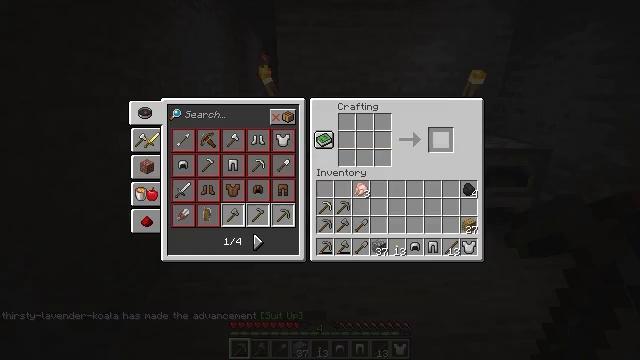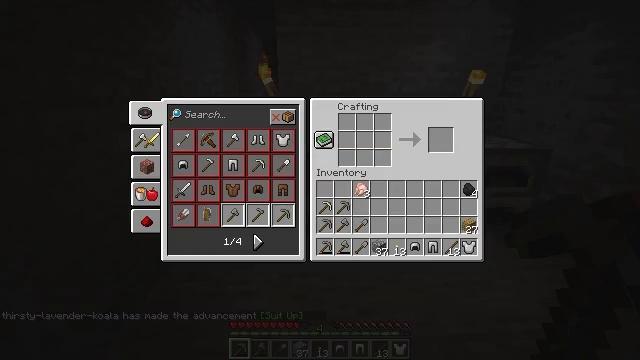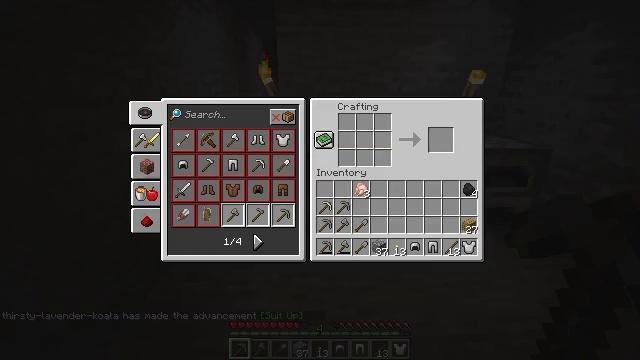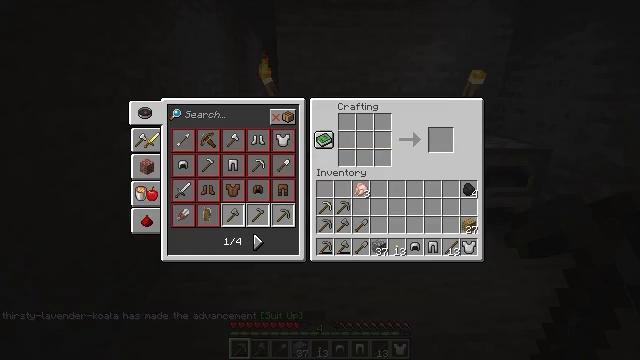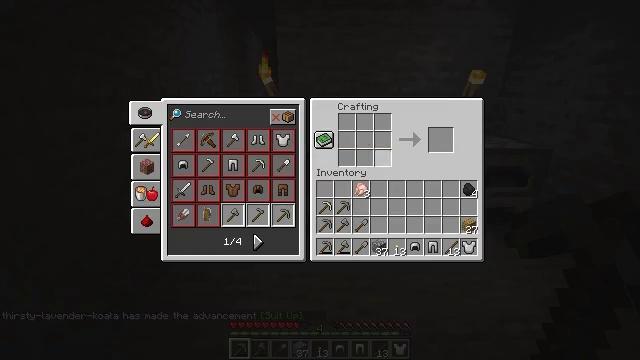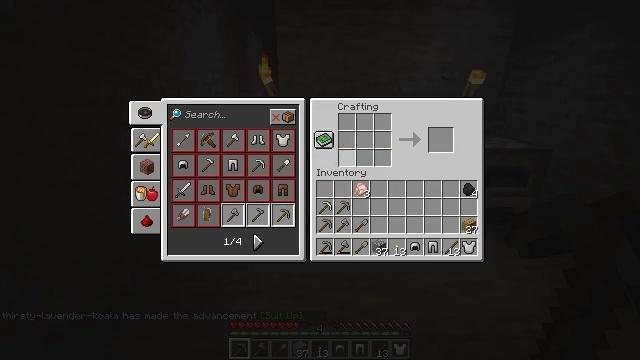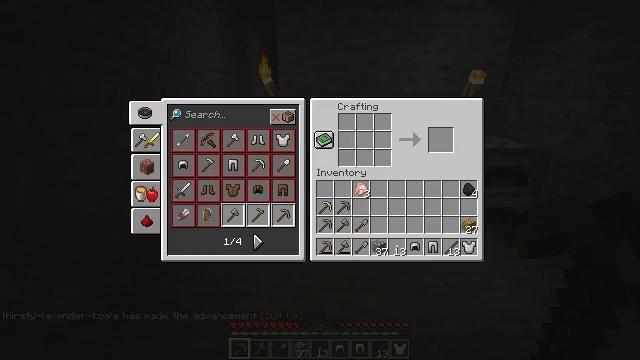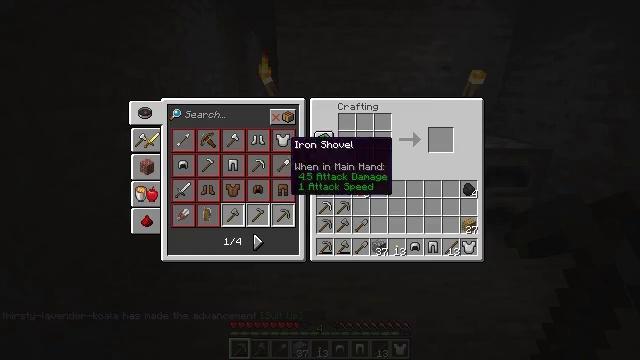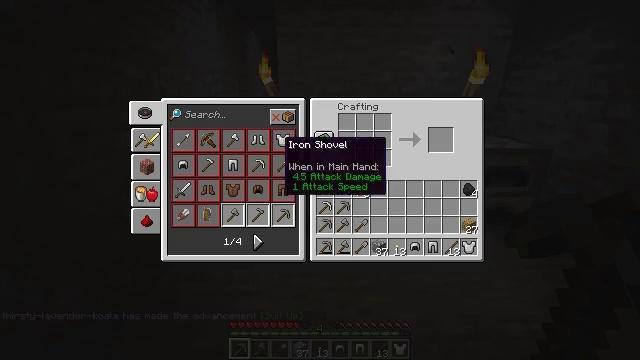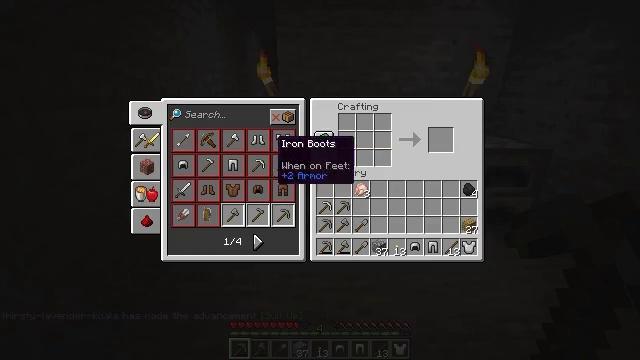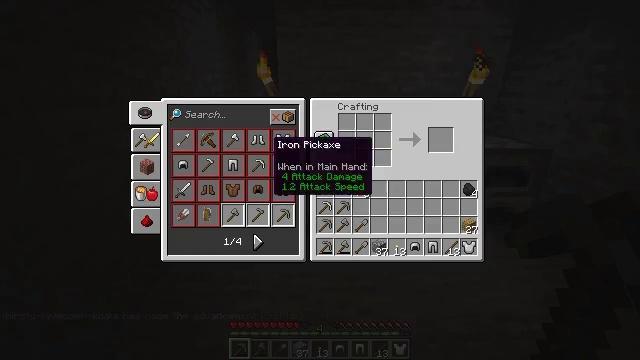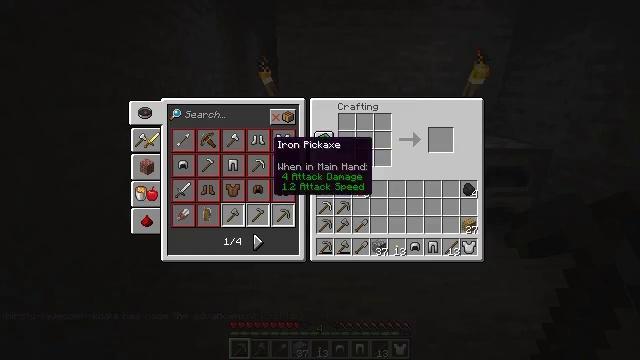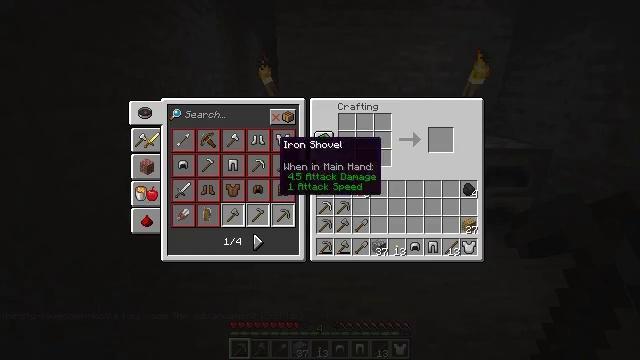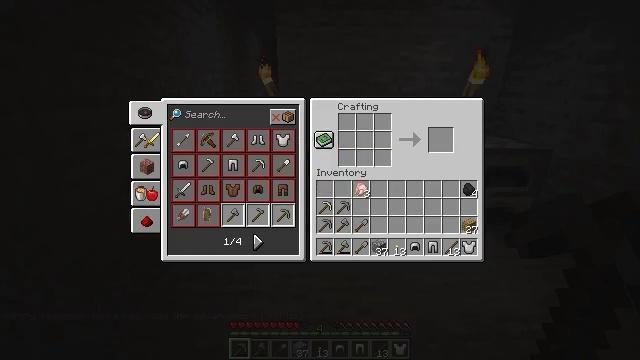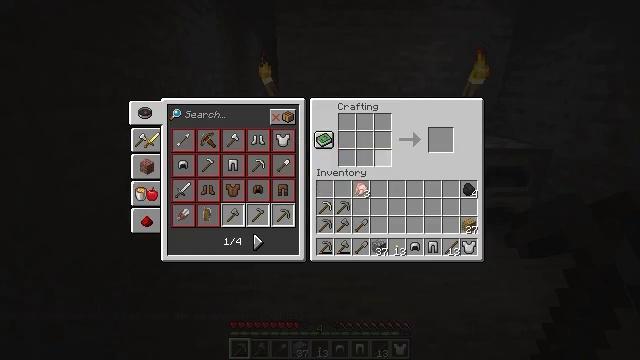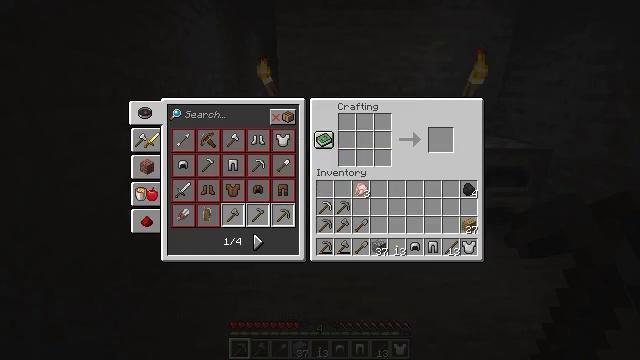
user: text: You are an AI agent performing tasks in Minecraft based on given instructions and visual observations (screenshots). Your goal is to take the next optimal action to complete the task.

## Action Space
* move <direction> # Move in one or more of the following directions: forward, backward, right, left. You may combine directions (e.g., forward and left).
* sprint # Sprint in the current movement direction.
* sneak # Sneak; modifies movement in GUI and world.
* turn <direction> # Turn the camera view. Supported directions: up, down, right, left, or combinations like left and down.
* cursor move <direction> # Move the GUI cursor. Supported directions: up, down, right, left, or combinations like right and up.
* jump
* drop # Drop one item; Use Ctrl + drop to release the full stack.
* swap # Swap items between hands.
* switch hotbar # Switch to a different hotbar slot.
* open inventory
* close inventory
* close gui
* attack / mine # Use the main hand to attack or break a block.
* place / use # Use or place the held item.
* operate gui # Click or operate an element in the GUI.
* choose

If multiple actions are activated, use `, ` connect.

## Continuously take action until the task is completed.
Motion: motion action
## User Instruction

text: Get an iron ingot by cooking iron ore.
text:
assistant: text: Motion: open gui
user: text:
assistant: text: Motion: cursor move left
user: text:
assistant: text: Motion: cursor move left and down
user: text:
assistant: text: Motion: cursor move left
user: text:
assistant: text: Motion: cursor move left
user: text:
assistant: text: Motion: cursor move left
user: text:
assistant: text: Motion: cursor move left
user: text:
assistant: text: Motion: no_op
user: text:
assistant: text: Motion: no_op
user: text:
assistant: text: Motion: no_op
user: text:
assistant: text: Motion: no_op
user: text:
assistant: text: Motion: no_op
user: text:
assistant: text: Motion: cursor move right
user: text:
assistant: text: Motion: cursor move right
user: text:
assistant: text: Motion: cursor move right and down
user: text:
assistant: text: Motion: cursor move right
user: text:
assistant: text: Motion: cursor move right
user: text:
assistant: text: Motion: no_op
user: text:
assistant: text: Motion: no_op
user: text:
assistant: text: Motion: close gui
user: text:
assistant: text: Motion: turn right
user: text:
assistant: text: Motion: turn right
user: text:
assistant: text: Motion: turn right
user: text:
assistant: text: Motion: turn right
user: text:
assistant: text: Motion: turn right
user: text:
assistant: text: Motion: turn right
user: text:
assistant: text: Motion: turn right
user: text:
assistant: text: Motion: no_op
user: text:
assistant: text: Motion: turn right
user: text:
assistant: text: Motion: turn right